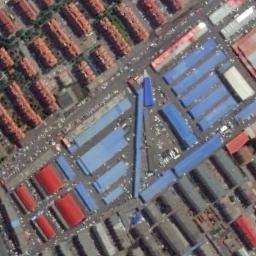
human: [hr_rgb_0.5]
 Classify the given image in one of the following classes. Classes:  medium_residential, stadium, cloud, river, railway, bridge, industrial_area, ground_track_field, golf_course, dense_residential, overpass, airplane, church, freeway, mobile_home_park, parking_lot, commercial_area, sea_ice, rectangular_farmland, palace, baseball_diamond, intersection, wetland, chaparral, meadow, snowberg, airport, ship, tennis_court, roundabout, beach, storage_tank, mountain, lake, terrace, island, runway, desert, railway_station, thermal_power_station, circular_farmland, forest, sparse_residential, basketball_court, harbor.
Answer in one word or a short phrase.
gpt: industrial_area